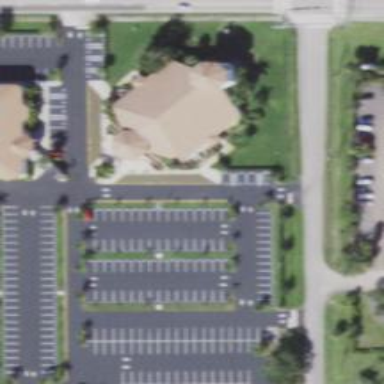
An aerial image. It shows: Parking space is available.